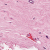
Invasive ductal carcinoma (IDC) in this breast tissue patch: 0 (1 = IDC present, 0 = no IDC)